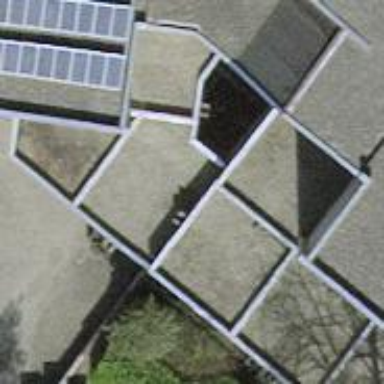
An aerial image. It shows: View of roof of building.